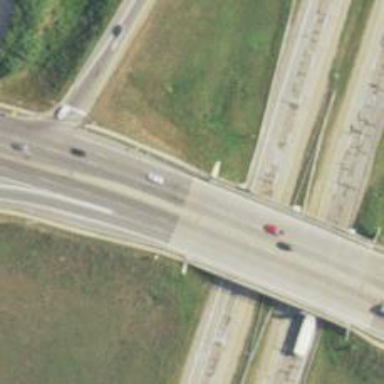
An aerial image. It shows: Trunk highway bridge.